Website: lowes
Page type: review-order
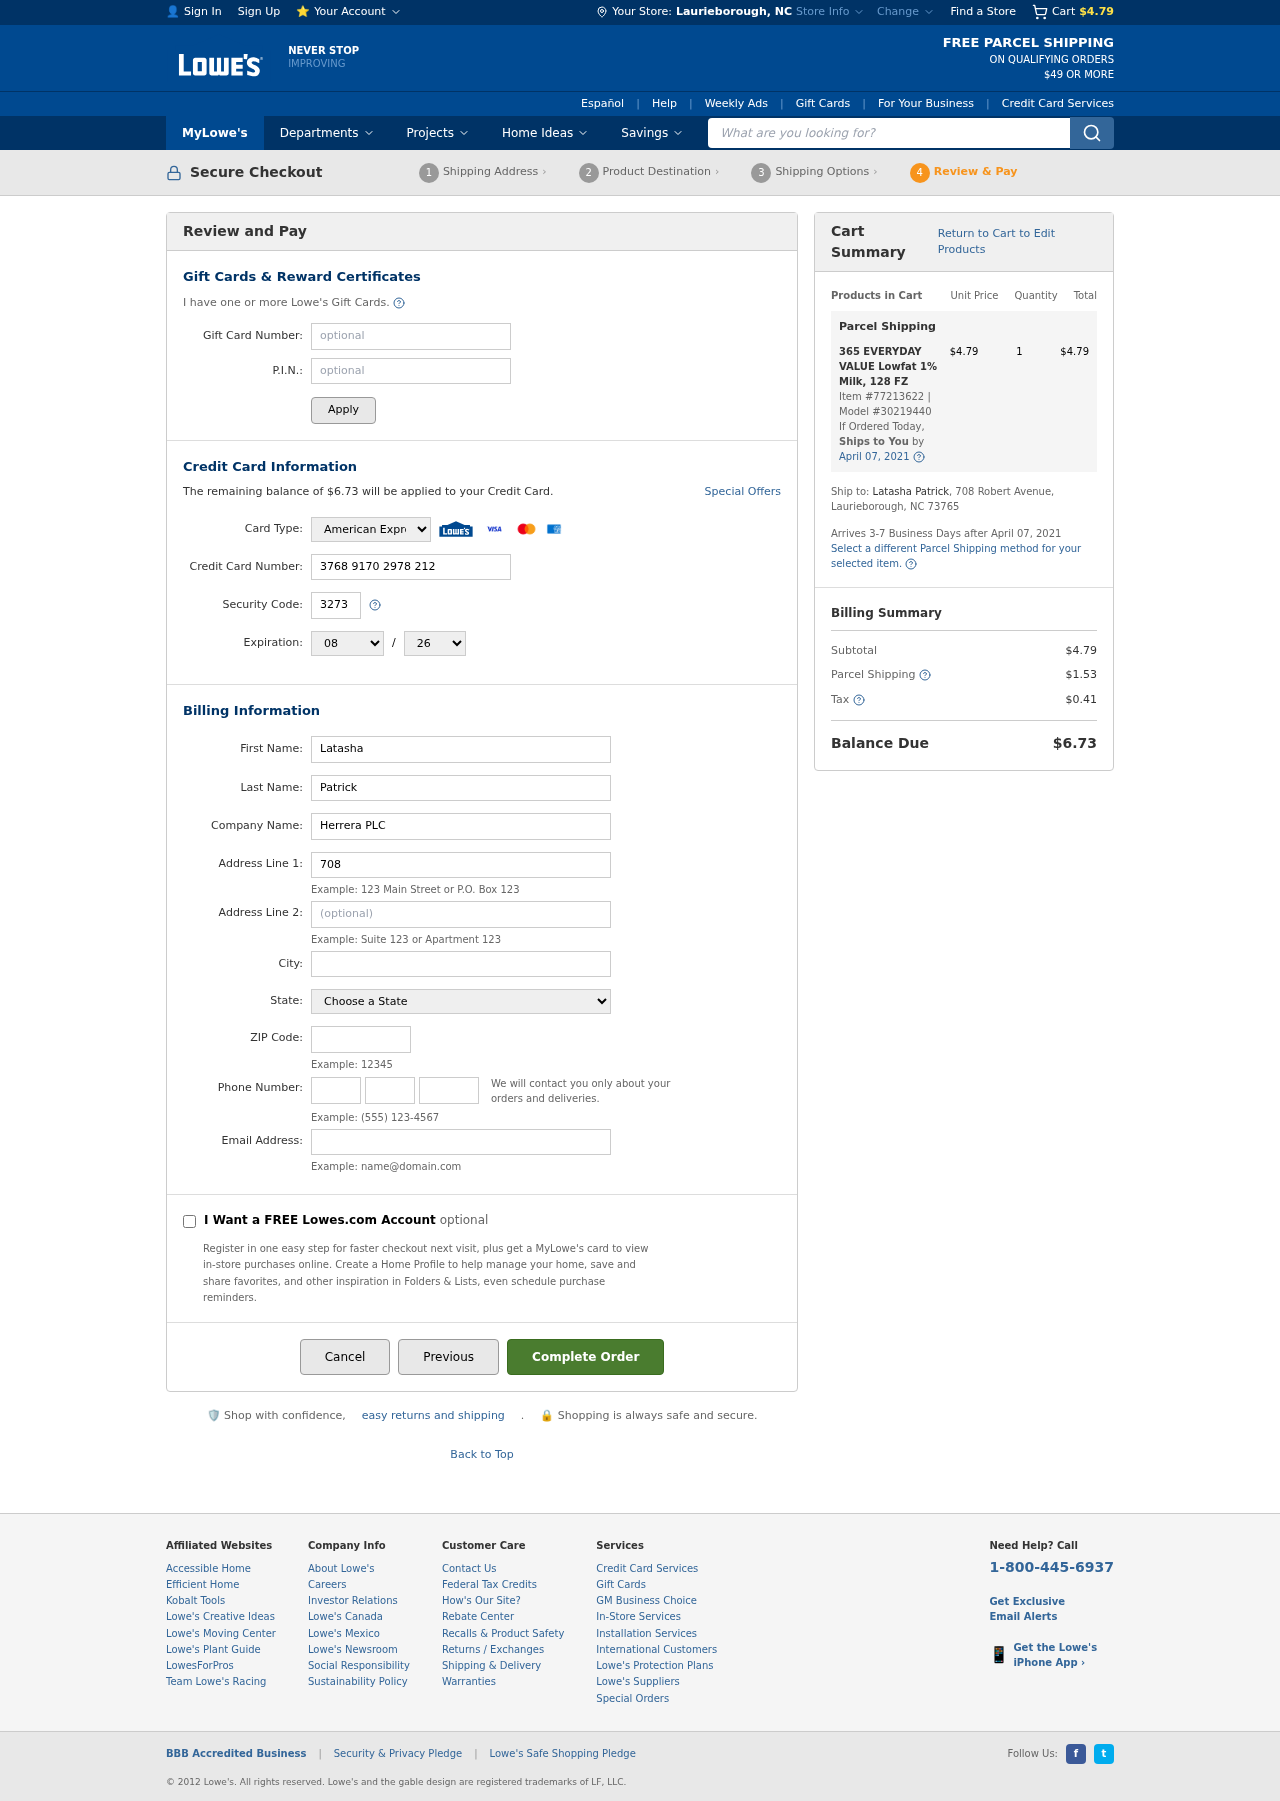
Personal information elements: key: PII_CARD_CVV
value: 3273
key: PII_CARD_EXPIRY_MONTH
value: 08
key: PII_CARD_EXPIRY_YEAR
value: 26
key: PII_CARD_NUMBER
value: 3768 9170 2978 212
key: PII_CARD_TYPE
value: American Express
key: PII_CITY
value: Laurieborough
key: PII_CITY_STATE
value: Laurieborough, NC
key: PII_COMPANY
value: Herrera PLC
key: PII_EMAIL
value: latashapatrick@hotmail.com
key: PII_FIRSTNAME
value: Latasha
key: PII_LASTNAME
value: Patrick
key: PII_PHONE_AREA
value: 315
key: PII_PHONE_PREFIX
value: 419
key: PII_PHONE_SUFFIX
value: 8588
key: PII_POSTCODE
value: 73765
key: PII_STATE
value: North Carolina
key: PII_STREET
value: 708 Robert Avenue
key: PII_STREET2
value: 708 Robert Avenue
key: PII_FULLNAME2
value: Latasha Patrick
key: PII_STATE_ABBR
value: NC
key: PII_POSTCODE_FULL
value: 73765
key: PII_CITY_STATE_ZIP
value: Laurieborough, NC 73765
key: PII_POSTCODE_NUMERIC
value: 73765
Product elements: key: PRODUCT1_NAME
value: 365 EVERYDAY VALUE Lowfat 1% Milk, 128 FZ
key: PRODUCT1_PRICE
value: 4.79
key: PRODUCT1_QUANTITY
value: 1
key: PRODUCT1_ITEM_NUMBER
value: Item #77213622
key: PRODUCT1_MODEL_NUMBER
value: Model #30219440
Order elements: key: ORDER_SUBTOTAL
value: $4.79
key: ORDER_BALANCE_DUE
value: $6.73
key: ORDER_SHIPPING_DATE
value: April 07, 2021
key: ORDER_ITEM_TOTAL
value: $4.79
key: ORDER_SHIPPING_DATE2
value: April 07, 2021
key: ORDER_SHIPPING_COST
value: $1.53
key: ORDER_TAX
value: $0.41
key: ORDER_TOTAL
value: $6.73
Search elements: key: HEADER_SEARCH
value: What are you looking for?